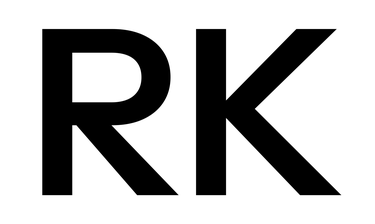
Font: InstrumentSans_SemiBold